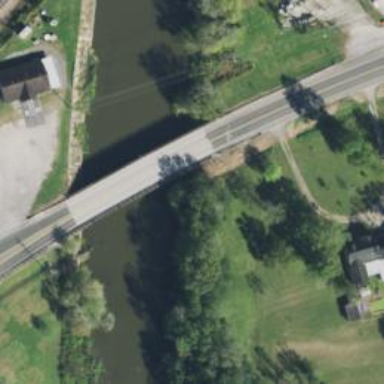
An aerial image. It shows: Secondary road crossing bridge.